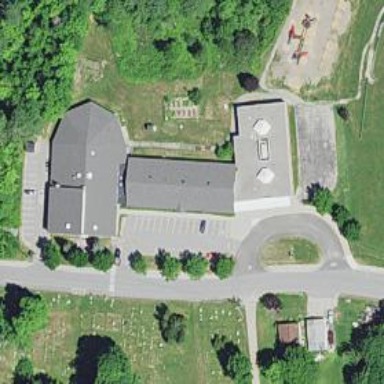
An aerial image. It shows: School building.